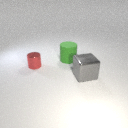
large green rubber cylinder behind large gray metal cube